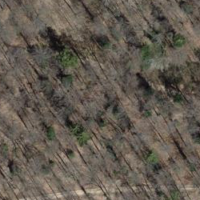
EUNIS habitat code: 41
Species observed at this site:
Lathyrus vernus